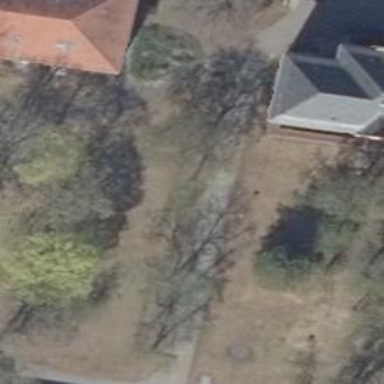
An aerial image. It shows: Semi-evergreen broadleaved tree.